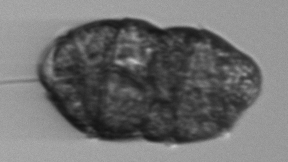
Label: Margalefidinium